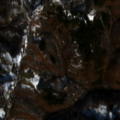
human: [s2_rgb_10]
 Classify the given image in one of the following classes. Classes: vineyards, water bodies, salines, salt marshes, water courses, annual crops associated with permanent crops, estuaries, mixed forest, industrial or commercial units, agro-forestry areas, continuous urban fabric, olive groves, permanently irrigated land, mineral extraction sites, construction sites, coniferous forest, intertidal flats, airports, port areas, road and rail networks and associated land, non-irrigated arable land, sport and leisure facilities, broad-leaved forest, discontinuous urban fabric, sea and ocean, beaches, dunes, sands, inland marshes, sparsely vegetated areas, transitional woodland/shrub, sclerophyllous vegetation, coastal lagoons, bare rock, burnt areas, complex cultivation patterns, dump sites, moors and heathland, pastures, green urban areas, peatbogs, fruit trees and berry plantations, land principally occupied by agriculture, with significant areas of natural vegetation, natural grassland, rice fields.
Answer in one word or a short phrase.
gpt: complex cultivation patterns, land principally occupied by agriculture, with significant areas of natural vegetation, broad-leaved forest, transitional woodland/shrub